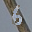
Label: 6